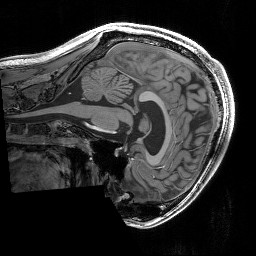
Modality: T1w
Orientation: sagittal
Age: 19
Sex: male
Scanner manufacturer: siemens
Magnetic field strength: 3 T
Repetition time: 2.3 s
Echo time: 0.00344 s